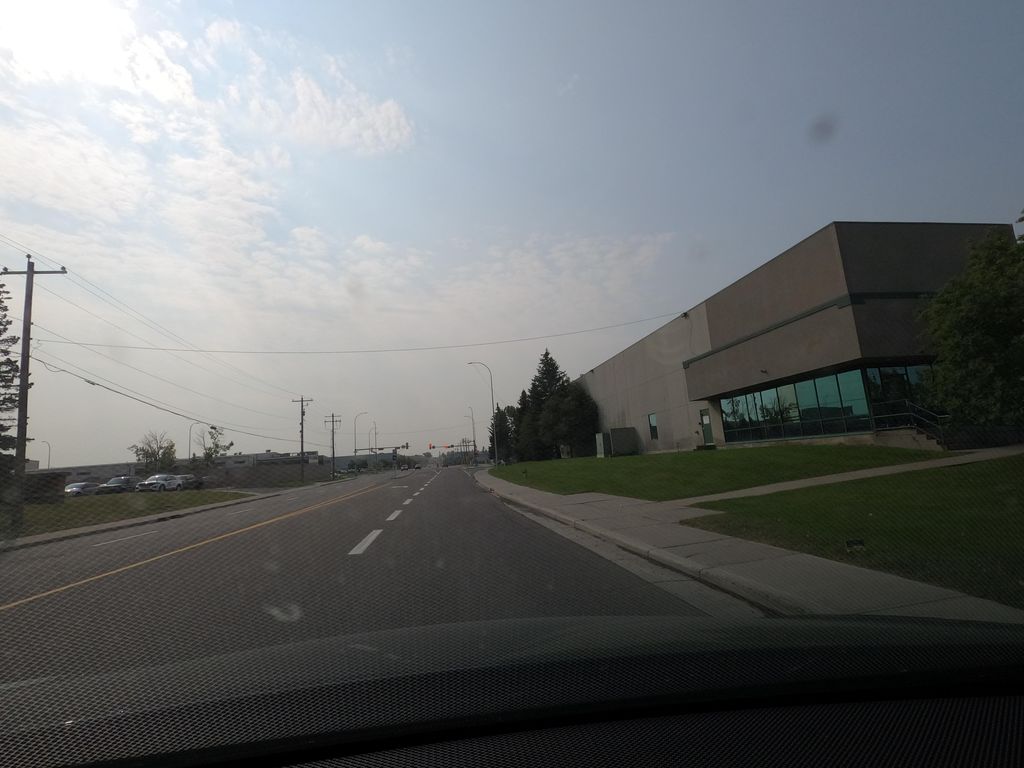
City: calgary